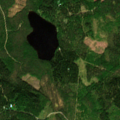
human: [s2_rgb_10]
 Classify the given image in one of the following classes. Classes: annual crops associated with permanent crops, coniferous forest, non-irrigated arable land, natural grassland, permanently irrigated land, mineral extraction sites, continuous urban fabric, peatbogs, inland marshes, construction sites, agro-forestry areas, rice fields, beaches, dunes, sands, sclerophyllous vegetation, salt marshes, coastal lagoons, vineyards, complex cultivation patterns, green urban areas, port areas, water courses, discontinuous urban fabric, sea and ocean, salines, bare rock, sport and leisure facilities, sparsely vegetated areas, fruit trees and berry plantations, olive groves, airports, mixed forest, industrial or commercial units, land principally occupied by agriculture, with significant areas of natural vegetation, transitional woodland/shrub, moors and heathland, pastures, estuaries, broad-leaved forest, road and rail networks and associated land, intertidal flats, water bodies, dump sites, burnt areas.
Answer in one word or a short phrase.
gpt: coniferous forest, mixed forest